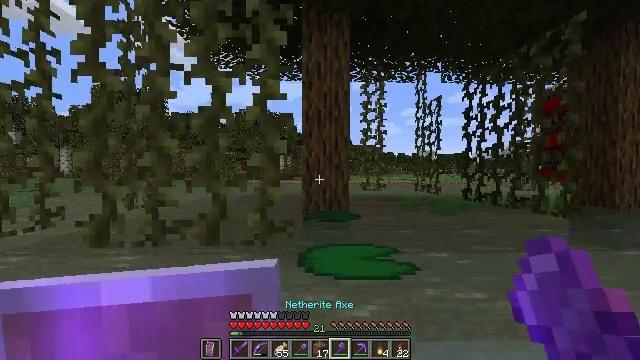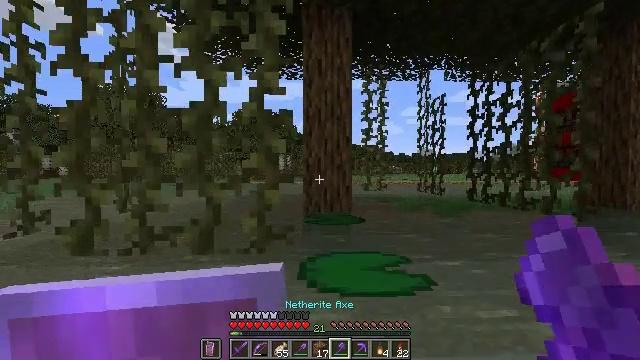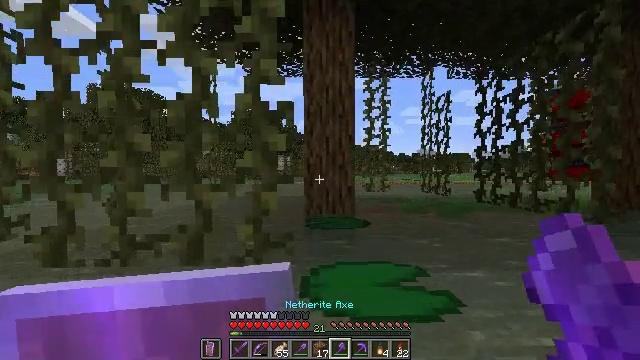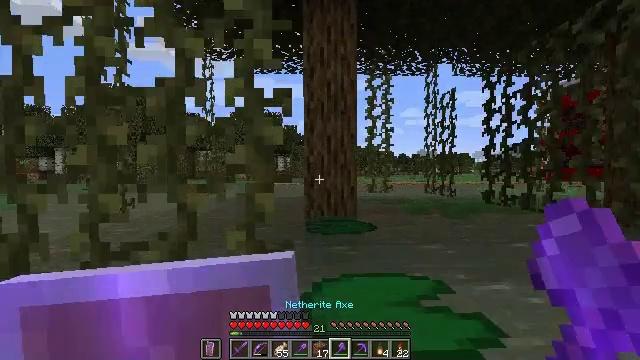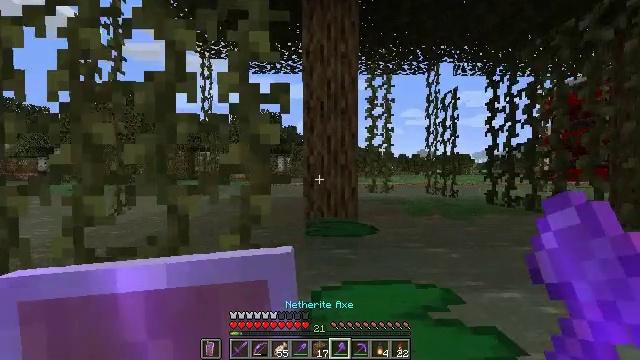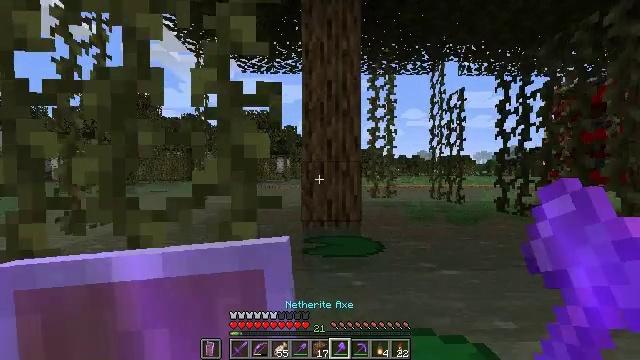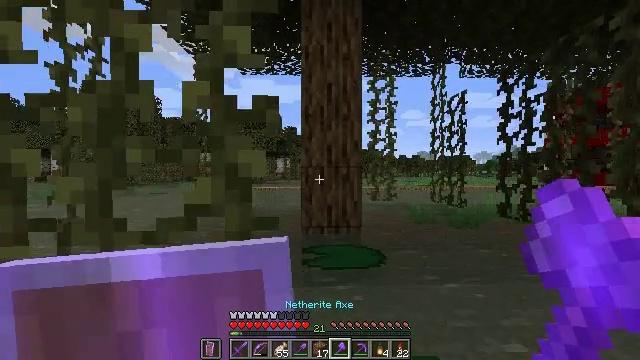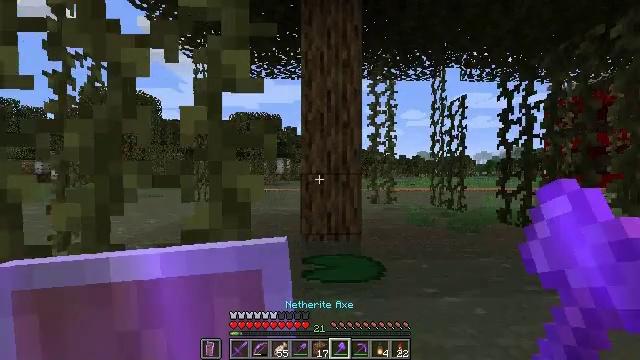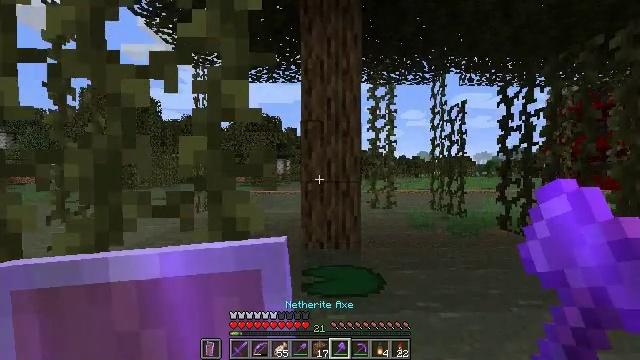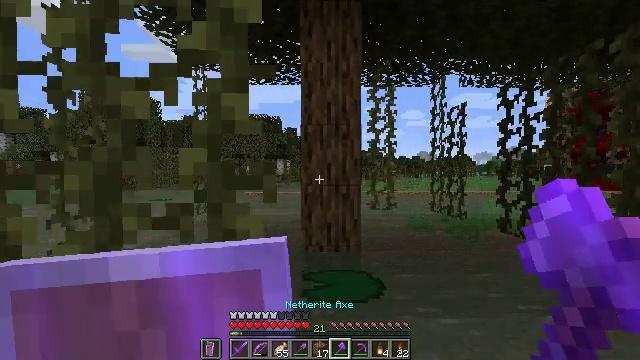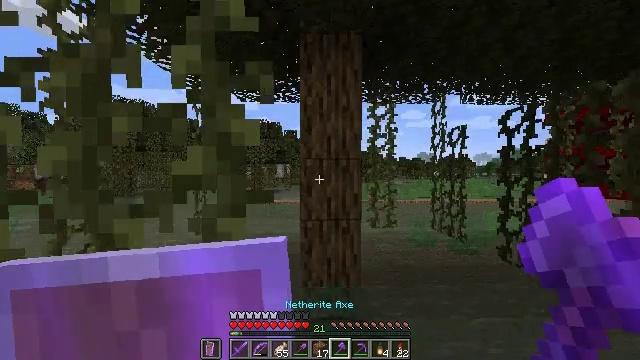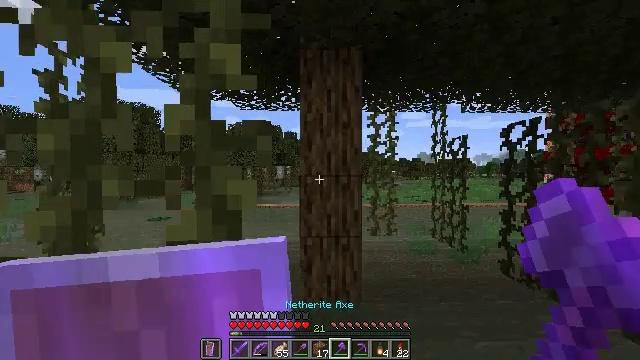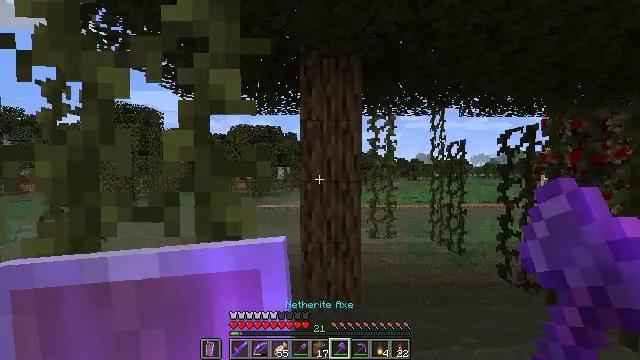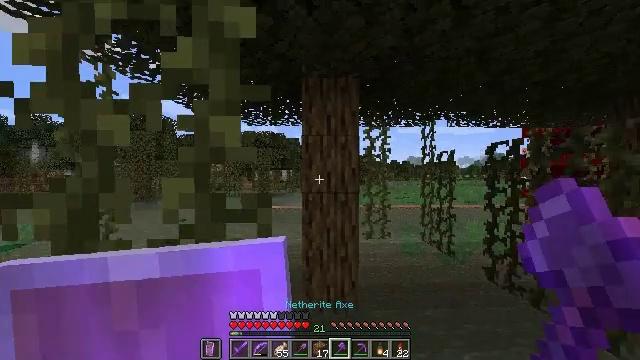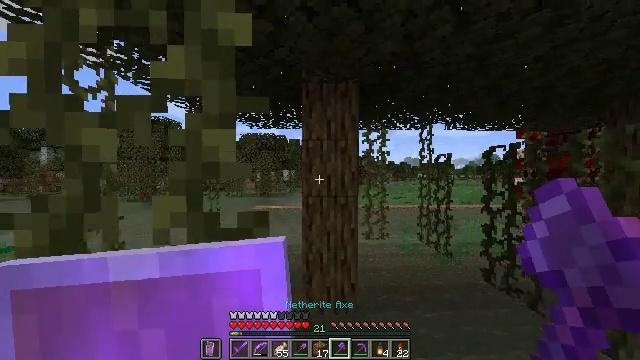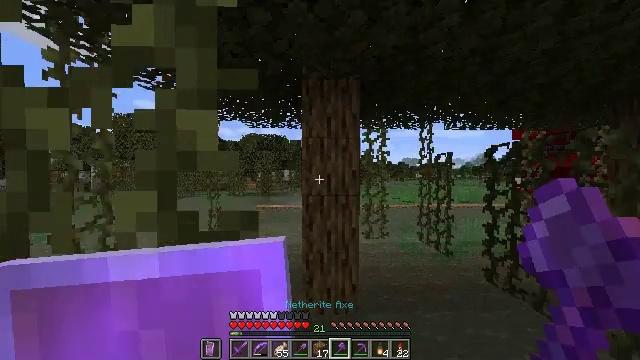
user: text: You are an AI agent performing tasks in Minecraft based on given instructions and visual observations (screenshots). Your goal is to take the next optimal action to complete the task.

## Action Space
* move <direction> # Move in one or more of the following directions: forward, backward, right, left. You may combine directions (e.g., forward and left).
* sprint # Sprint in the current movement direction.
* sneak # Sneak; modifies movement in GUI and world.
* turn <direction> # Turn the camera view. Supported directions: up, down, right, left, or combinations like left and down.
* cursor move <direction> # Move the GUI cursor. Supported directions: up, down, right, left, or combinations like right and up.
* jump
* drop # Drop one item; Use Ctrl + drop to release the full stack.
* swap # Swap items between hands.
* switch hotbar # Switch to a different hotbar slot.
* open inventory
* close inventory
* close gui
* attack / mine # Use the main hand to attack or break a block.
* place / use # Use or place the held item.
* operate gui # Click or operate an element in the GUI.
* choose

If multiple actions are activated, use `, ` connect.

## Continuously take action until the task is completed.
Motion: motion action
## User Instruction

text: Chop down the oak log.
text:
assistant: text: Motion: move forward, sprint
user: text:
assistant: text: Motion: move forward, sprint
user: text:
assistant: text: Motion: move forward, sprint, jump
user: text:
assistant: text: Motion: move forward, sprint, jump
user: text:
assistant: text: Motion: move forward, sprint, jump
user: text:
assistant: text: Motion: move forward, sprint, jump
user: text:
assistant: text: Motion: move forward, sprint, jump
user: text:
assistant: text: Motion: move forward, sprint, jump
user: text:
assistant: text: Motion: move forward, sprint, jump
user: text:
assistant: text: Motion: move forward, sprint, jump
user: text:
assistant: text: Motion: move forward, sprint
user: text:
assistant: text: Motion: move forward, sprint
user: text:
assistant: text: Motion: move forward, sprint
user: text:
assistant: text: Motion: move forward, sprint
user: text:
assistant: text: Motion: move forward, sprint
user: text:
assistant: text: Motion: move forward, sprint
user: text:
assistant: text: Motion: move forward, sprint, jump
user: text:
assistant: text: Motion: move forward, sprint, jump
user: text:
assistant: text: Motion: move forward, sprint, jump
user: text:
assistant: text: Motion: move forward, sprint, jump
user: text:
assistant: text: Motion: move forward, sprint, jump
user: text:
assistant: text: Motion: move forward, sprint, jump
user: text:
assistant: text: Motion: move forward, sprint
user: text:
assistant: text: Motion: move forward, sprint
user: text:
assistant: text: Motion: no_op
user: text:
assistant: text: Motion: no_op
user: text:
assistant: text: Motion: no_op
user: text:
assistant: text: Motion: no_op
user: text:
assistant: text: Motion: no_op
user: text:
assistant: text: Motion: no_op